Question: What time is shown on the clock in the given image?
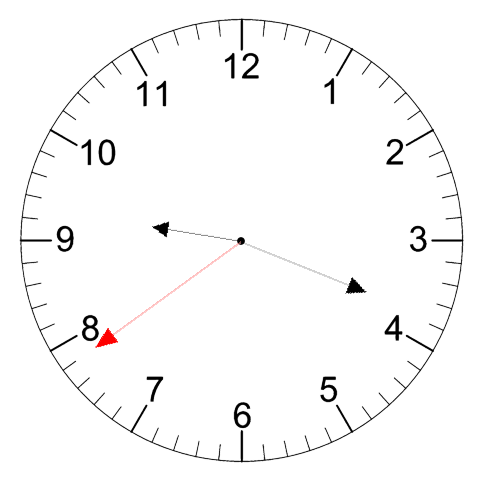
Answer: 09:18:39